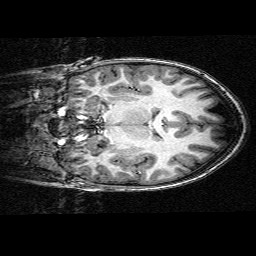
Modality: T1w
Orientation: coronal
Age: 10
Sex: female
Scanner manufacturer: siemens
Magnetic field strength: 3 T
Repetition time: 2.3 s
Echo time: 0.00336 s